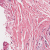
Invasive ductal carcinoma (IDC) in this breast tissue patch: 0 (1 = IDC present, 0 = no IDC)